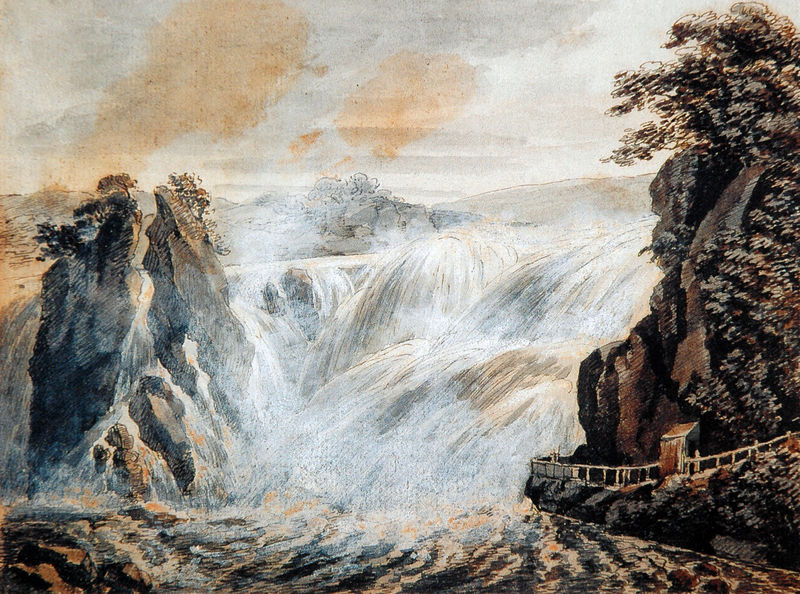
Titel: Der Rheinfall bei der Galerie unter Schloß Lauffen
Künstler: Joseph Anton Koch
Standort: Stuttgart
Institution: Staatsgalerie, Graphische Sammlung
Schlagwörter: baum, berg, blau, blätter, dunkel, feder, felsen, gemälde, himmel, laub, schatten, wasser, weiß, wolken, aquarell, bäume, fluss, grün, landschaft, ocker, see, ufer, braun, grau, hell, licht, lichter, orange, schwarz, zeichnung, haus, rot, weg, wolke, zaun, malerei, steine, hügel, natur, brücke, brüstung, busch, büsche, gebüsch, gewässer, hütte, pfad, sonne, pflanzen, wald, wasserfall, aussicht, gischt, küste, welle, wellen, pointilismus, berge, fels, gebirge, klippen, gelände, graphik, nebel, schlucht, steil, herbst, sepia, böschung, rauschen, romantik, strom, stromschnellen, strömung, brandung, flut, getöse, gewalt, häuschen, reling, steg, sturm, tosend, zerstörung, kraft, geländer, tiefe, unscharf, klippe, punkte, laviert, tusche, spaziergang, riff, abgrund, wirbel, stich, staub, koloriert, tinte, flecken, verschwommen, bewachsen, natu, strudel, dramatisch, fall, gel nder, schwaden, planzen, chiaroscuro, müßiggang, steig, stürzen, reissend, tosen, rhein, aquarelliert, grua, gehöht, wassermassen, feslsen, sintflut, rheinfall, pfas, hinab, wasserfälle, deferzeichnung, donnern, geirge, gusch, schaffhausen, wandersteig, wasserf, niagara, weisshöhungen